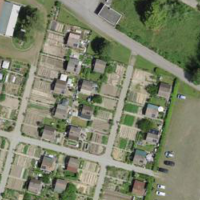
EUNIS habitat code: 53
Species observed at this site:
Ribes nigrum
Cosmos bipinnatus